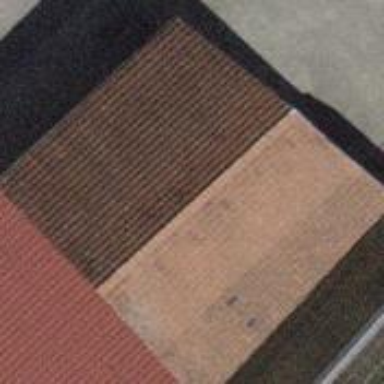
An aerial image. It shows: Industrial building.